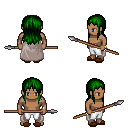
a pixel art fantasy rpg character, male body template, human, dark skin, gray cape, white pants, green unkempt hairstyle, bracelets, brown slippers, spear, four views (front, back, left, right), 2x2 character sprite sheet, small pixel art, hard edges, no anti-aliasing